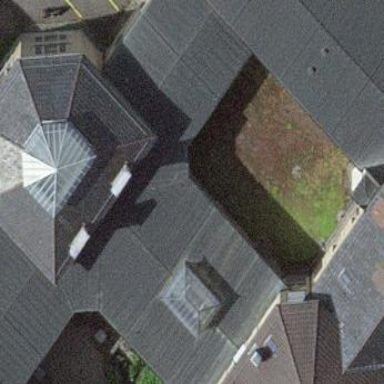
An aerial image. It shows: Courtyard that is man-made.